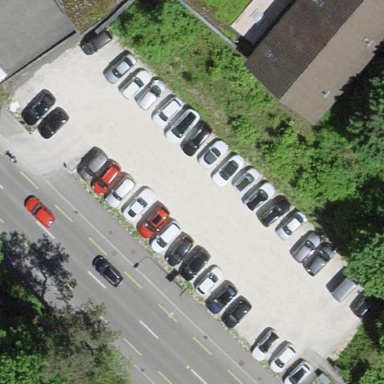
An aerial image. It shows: Parking area with fine gravel surface.